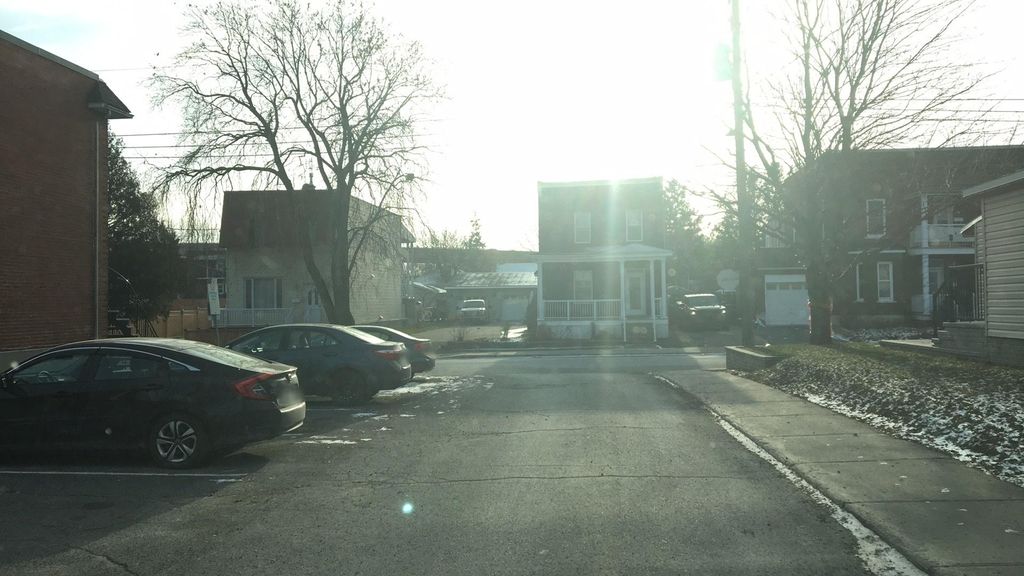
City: montreal